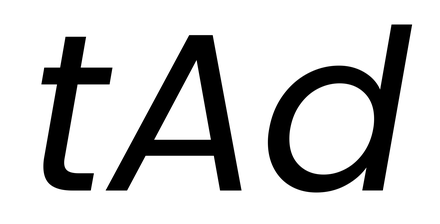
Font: Poppins-Italic